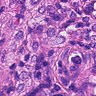
Metastatic tissue present: yes